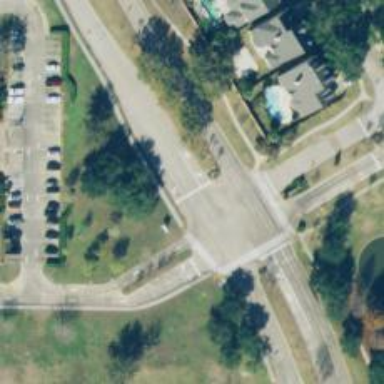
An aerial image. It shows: Stop road.